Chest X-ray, AP view. Patient: 20 years old, sex M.
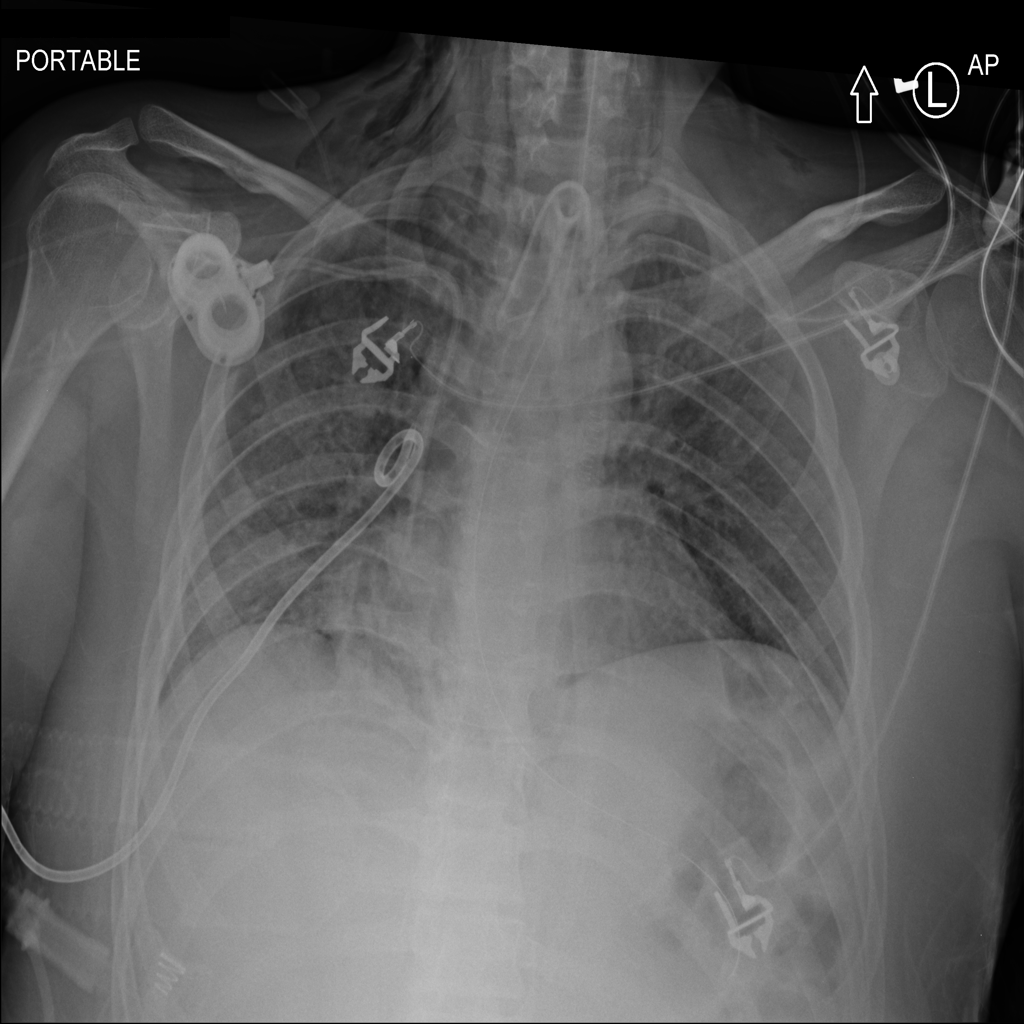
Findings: Emphysema